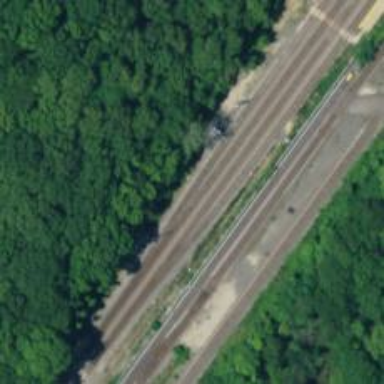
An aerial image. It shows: Railway siding for service.